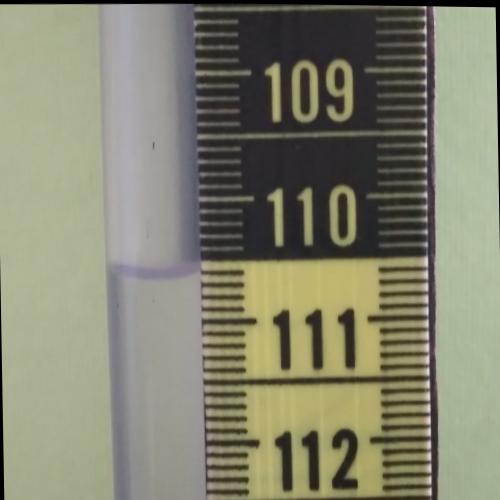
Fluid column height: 110.6 cm